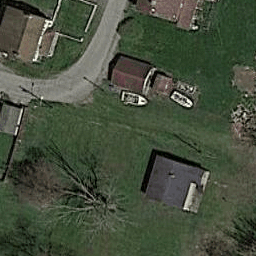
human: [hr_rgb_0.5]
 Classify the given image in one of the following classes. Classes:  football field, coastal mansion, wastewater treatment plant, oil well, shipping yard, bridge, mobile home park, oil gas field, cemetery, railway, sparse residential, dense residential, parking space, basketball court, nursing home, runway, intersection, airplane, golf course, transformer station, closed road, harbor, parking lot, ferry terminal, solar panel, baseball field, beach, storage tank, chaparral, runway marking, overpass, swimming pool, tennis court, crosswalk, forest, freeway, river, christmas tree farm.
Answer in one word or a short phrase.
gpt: sparse residential